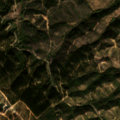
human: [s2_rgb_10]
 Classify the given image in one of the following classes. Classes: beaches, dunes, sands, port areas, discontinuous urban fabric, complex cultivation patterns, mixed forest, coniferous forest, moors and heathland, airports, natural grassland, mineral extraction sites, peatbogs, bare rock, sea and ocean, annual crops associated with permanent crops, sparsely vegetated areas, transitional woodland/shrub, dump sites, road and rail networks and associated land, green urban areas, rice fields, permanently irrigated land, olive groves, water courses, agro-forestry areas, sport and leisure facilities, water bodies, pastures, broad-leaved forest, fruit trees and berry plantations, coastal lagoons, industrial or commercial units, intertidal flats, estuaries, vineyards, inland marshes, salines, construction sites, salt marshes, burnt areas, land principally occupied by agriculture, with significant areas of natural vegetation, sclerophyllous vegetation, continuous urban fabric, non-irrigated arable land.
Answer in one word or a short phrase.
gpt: land principally occupied by agriculture, with significant areas of natural vegetation, broad-leaved forest, transitional woodland/shrub